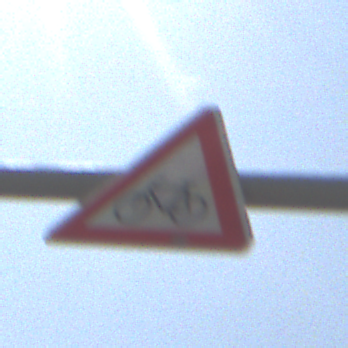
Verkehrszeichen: RadverkehrRechts
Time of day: Midday
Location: Outdoor (RoadRail)
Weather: PartlyCloudy
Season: NotSpecified
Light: Natural